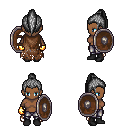
a pixel art fantasy rpg character, female body template, human, dark skin, brown tattered cape, metal pants, gray long topknot hairstyle, gold gloves, black shoes, shield, four views (front, back, left, right), 2x2 character sprite sheet, small pixel art, hard edges, no anti-aliasing